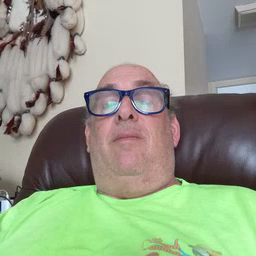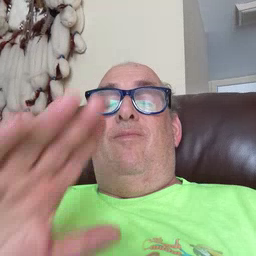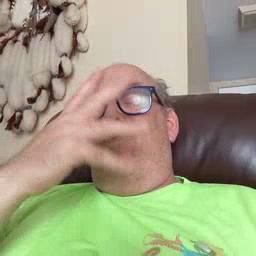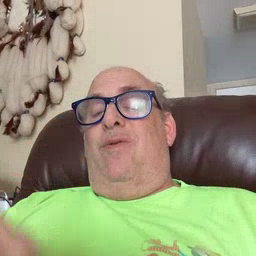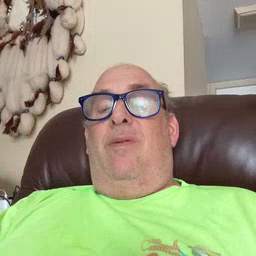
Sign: pretty